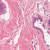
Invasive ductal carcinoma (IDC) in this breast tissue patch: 0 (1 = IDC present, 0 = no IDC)